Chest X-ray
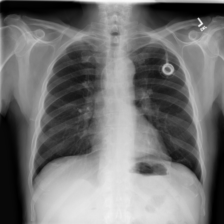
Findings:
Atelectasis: negative
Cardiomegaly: negative
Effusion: negative
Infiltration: negative
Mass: negative
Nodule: negative
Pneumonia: negative
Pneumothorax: negative
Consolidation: negative
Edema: negative
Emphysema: negative
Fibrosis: negative
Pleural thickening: negative
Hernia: negative